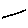
Label: line